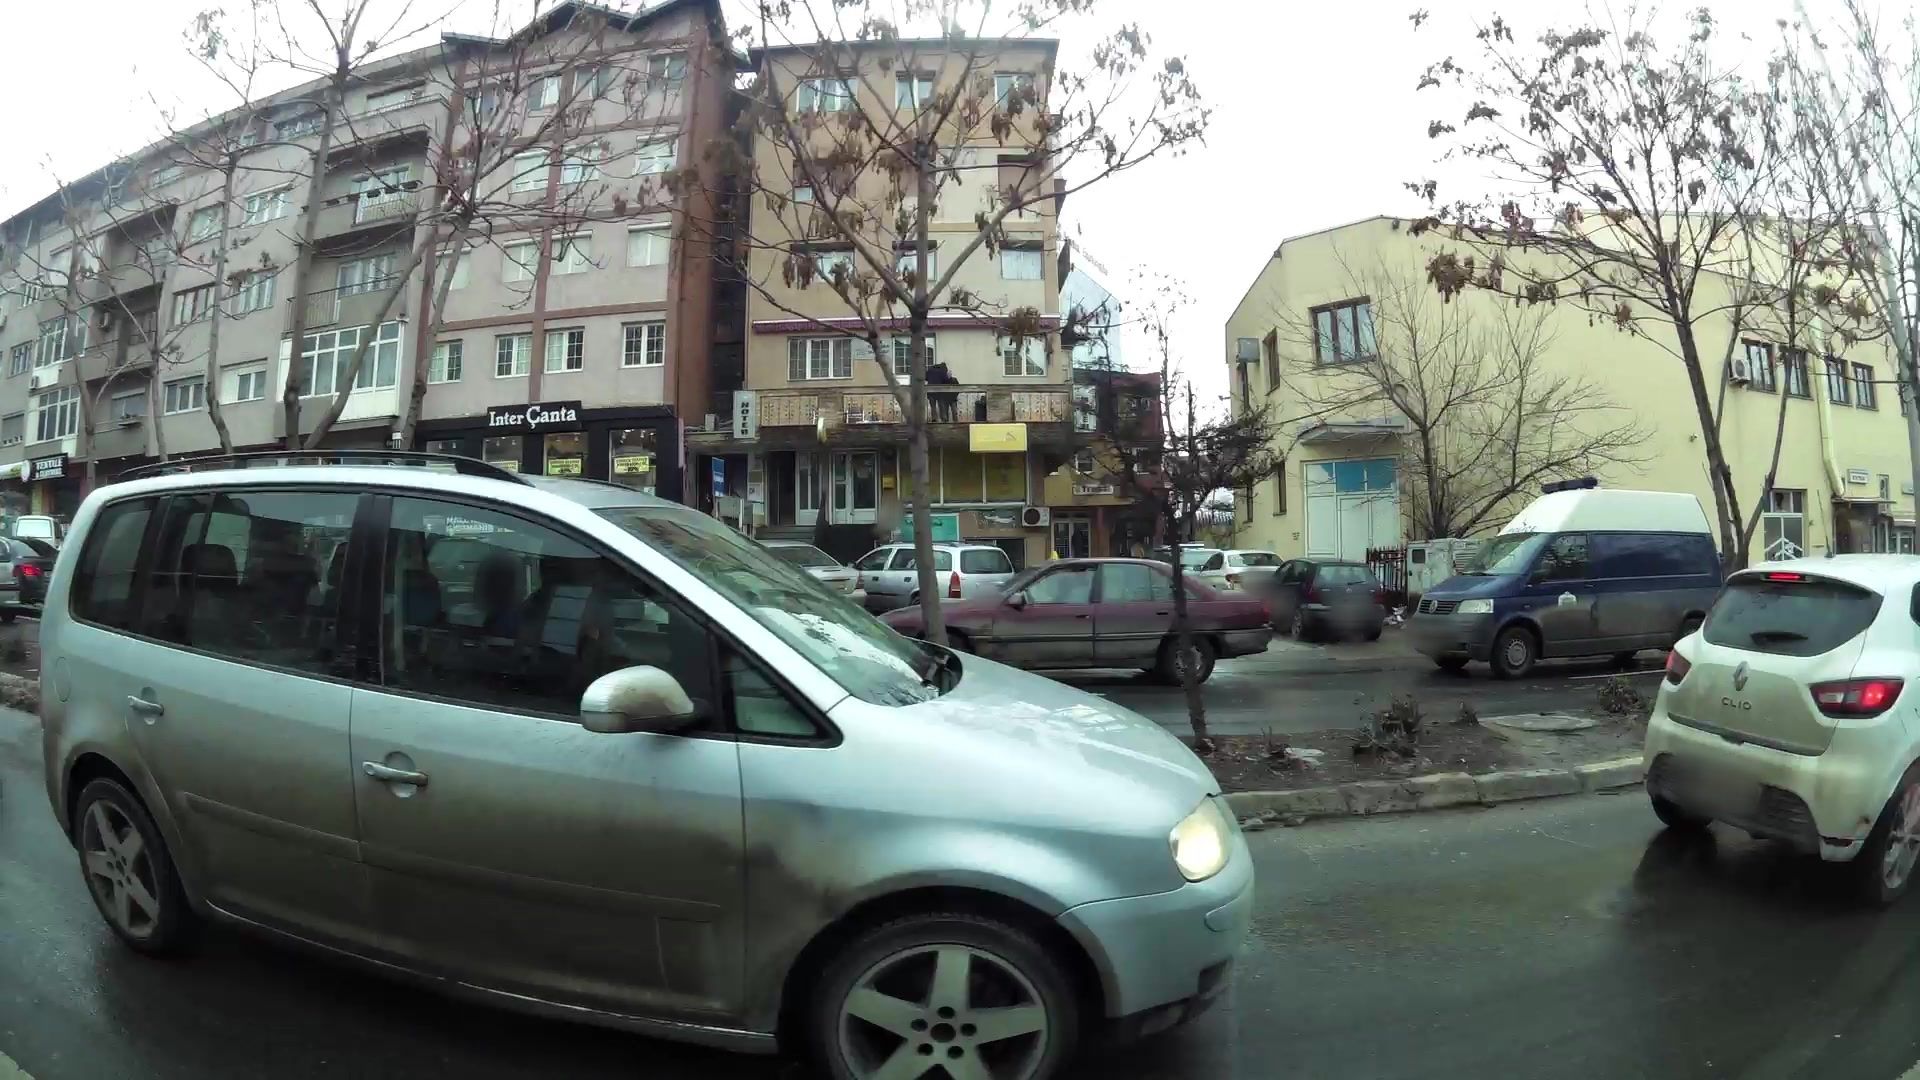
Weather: snowy
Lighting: day
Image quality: good
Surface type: walking surface
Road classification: footway
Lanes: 2
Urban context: urban centre
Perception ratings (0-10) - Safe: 4.9, Lively: 8.5, Beautiful: 2.35, Boring: 7.28, Depressing: 1.6, Wealthy: 7.54